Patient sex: F
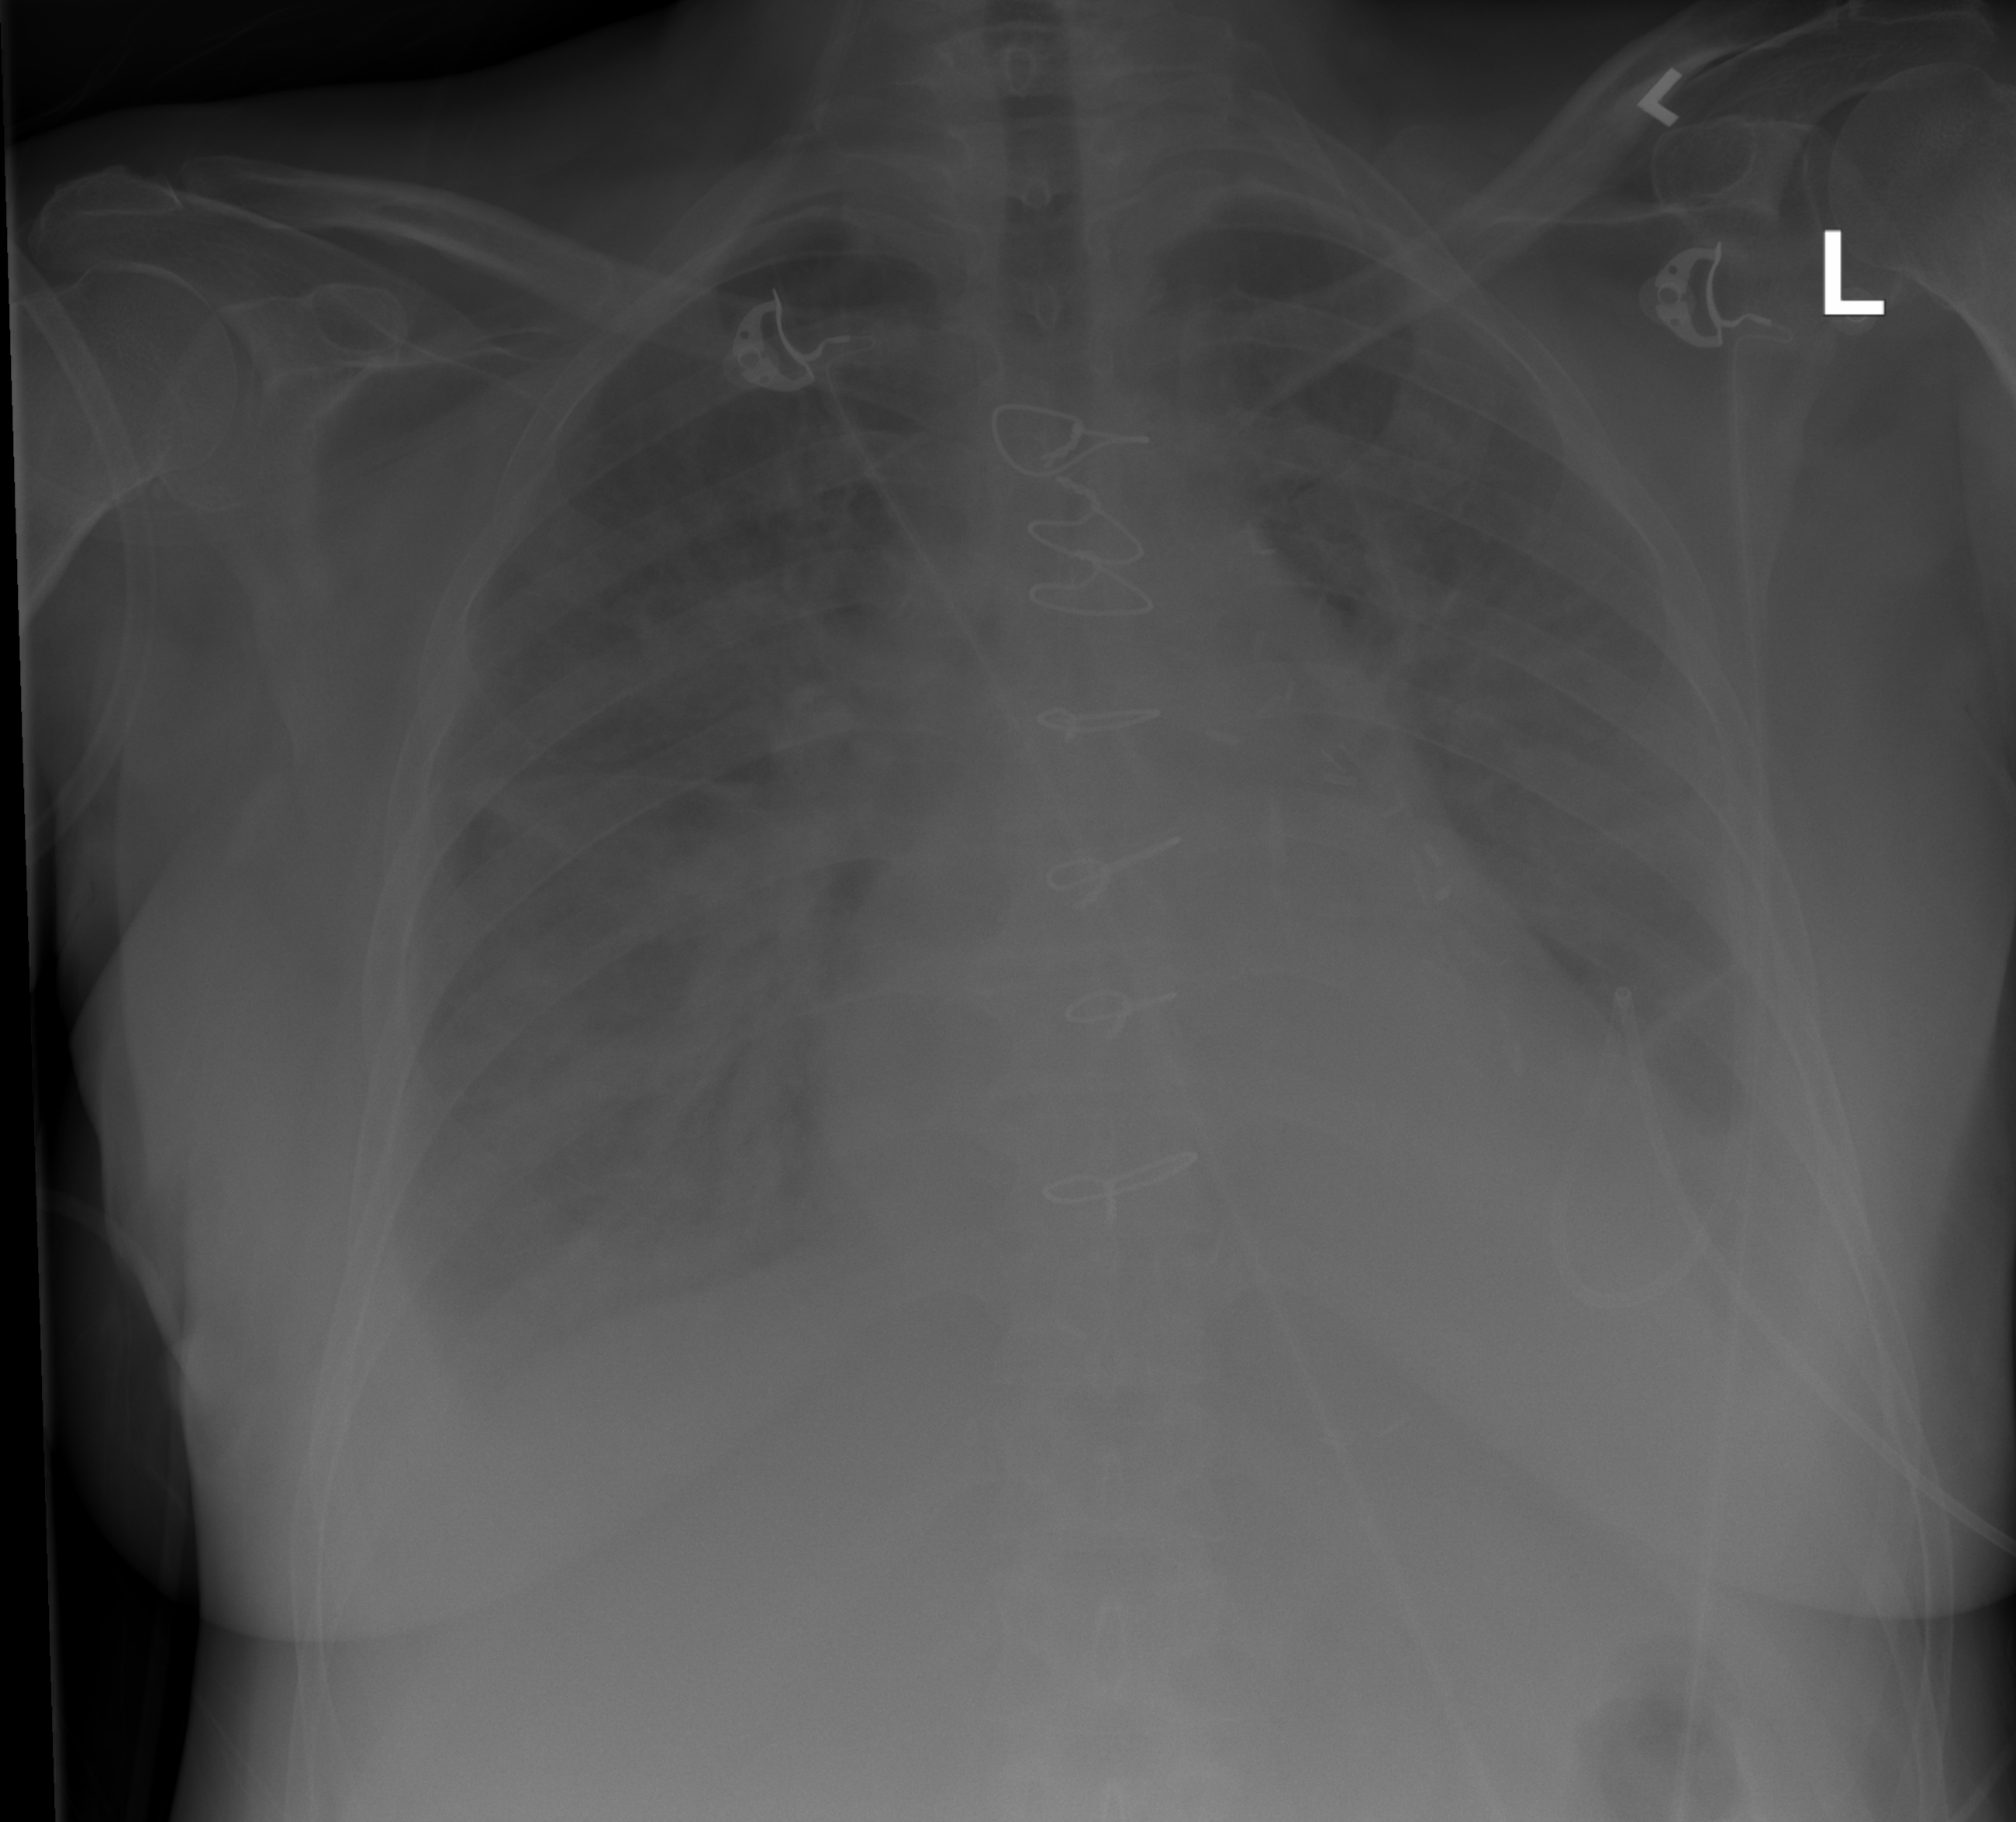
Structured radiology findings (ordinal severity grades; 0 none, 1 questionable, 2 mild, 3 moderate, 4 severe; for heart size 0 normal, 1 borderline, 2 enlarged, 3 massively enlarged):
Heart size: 2
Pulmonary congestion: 2
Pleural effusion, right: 3
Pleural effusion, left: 3
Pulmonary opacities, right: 1
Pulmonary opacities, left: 0
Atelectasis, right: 2
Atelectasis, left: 2